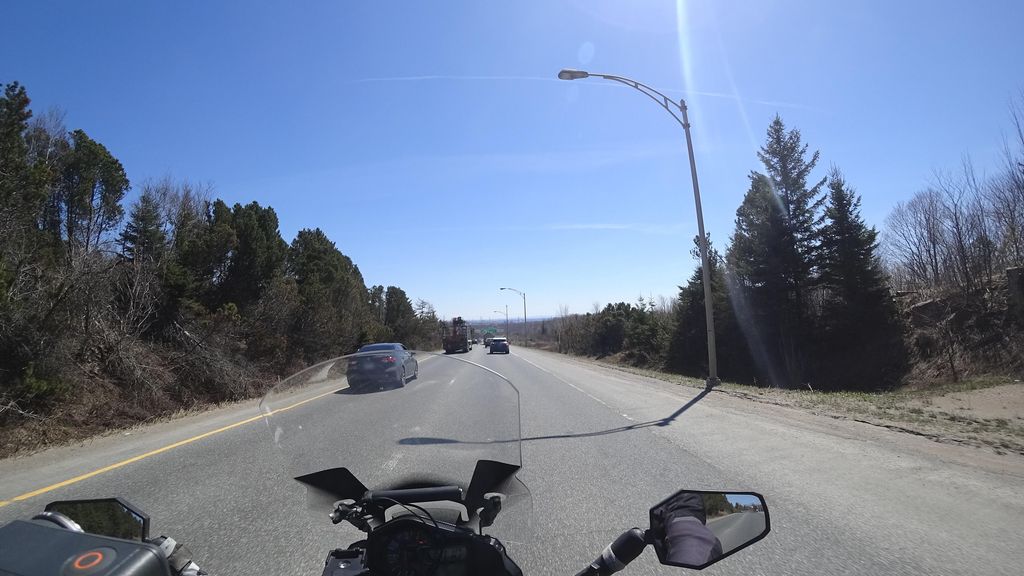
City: quebec_city